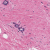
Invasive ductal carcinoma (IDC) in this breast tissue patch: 0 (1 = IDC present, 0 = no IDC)